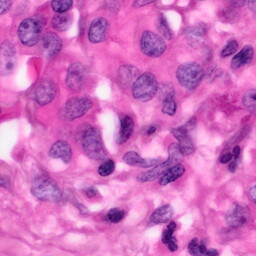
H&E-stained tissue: Pancreatic